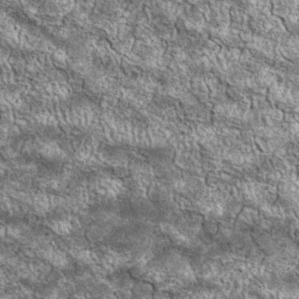
Label: non_frost